【题型】解答题　【知识点】解析几何　【难度】easy
如图，某苗圃有两个入口$A$、$B$，$|AB|=100$，欲在苗圃内开辟一块区域种植观赏植物。现有若干树苗放在苗圃外的$C$处，已知$|CA|=80$，$|CB|=88$，以$AB$所在直线为$x$轴，$AB$中点为原点建立直角坐标系。

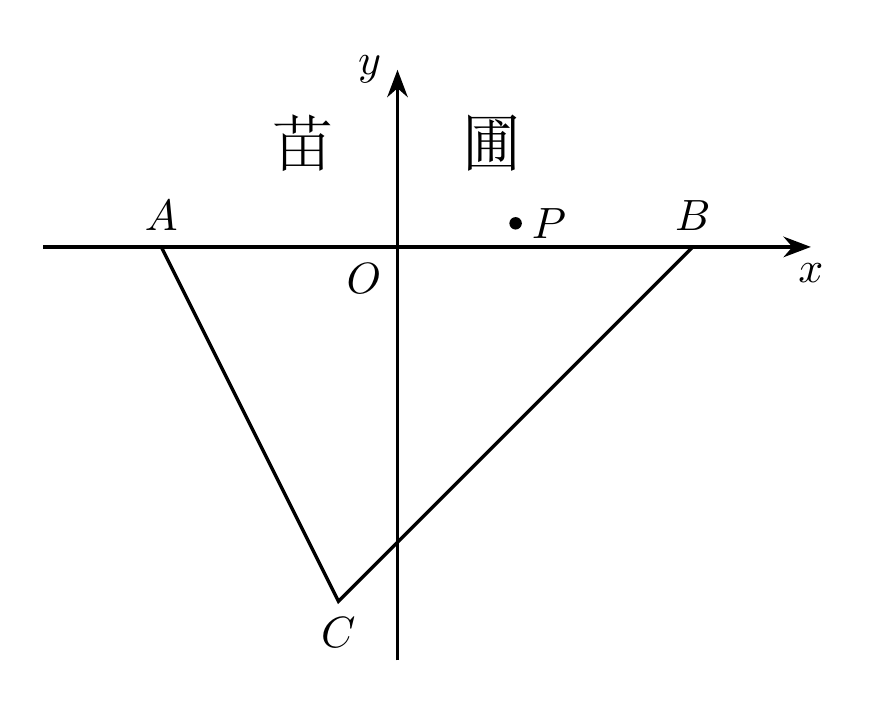
【解答】
\noindent (1)工人计划将树苗分别沿$C-A-P$和$C-B-P$两条折线段路线搬运至$P(7,1)$处，请判断哪条搬运路线最短？并说明理由；

\noindent (2)工人准备将$C$处树苗运送到苗圃内的点$P$处，计划合理设计点$P$的位置，使得沿$C-A-P$和$C-B-P$两条折线段路线运输的距离相等。请写出所有满足要求的点$P$的轨迹方程。

\vspace{1em}

\noindent 【答案】(1)$C-B-P$的长度最短，理由见解析

\noindent (2)$\dfrac{x^2}{16}-\dfrac{y^2}{2484}=1(x>0,y>0)$

\vspace{1em}

\noindent 【分析】（1）利用两点距离公式，通过比较，可得答案；

\noindent （2）由题意整理等量关系，结合双曲线方程，可得答案。

\vspace{1em}

\noindent 【解析】（1）由题意可得$A(-50,0)$，$B(50,0)$，$P(7,1)$，

\noindent $|AP|=\sqrt{(7+50)^2+(1-0)^2}=5\sqrt{130}$，$|BP|=\sqrt{(7-50)^2+(1-0)^2}=5\sqrt{74}$，

\noindent 路线$C-A-P$的长度：$|CA|+|AP|=80+5\sqrt{130}$，

\noindent 路线$C-B-P$的长度：$|CB|+|BP|=88+5\sqrt{74}$，

\noindent 因为$80+5\sqrt{130}>88+5\sqrt{74}$，则路线$C-B-P$的长度最短。

\vspace{1em}

\noindent （2）设点$P(x,y)$，已知$|CA|+|AP|=|CB|+|BP|$，

\noindent 可得$|PA|-|PB|=|CB|-|CA|=8<100=|AB|$，

\noindent 所以点$P$所有可能的位置是以$A$、$B$为焦点的双曲线的右支并且在苗圃内的部分，

\noindent 则$2a=8$，即$a=4$，又因为$c=50$，$b^2=c^2-a^2=2500-16=2484$，

\noindent 则点$P$的轨迹方程为$\dfrac{x^2}{16}-\dfrac{y^2}{2484}=1(x>0,y>0)$。